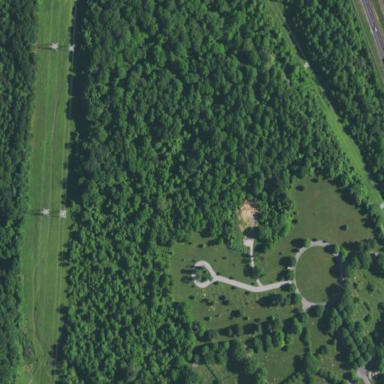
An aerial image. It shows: Cemetery.